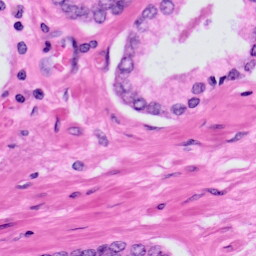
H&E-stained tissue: Prostate